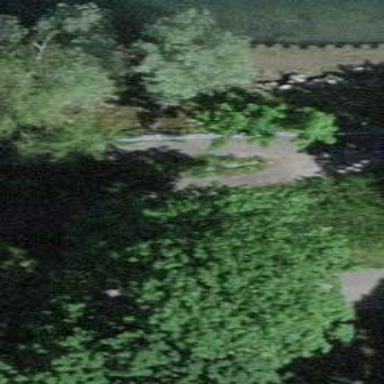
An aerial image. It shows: Park with broadleaved deciduous trees.